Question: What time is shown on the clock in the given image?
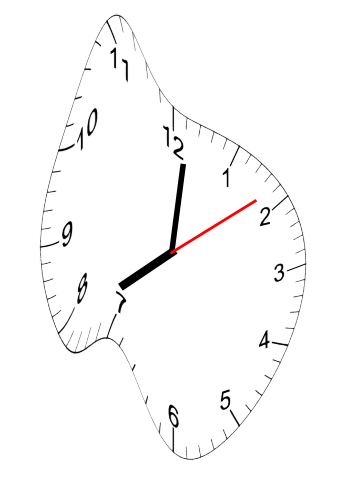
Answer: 08:01:09